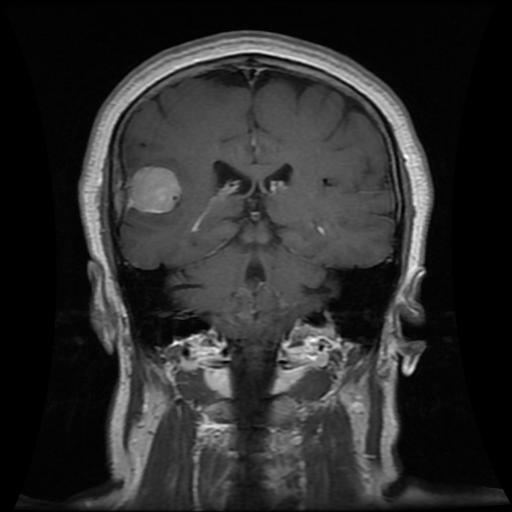
Label: meningioma